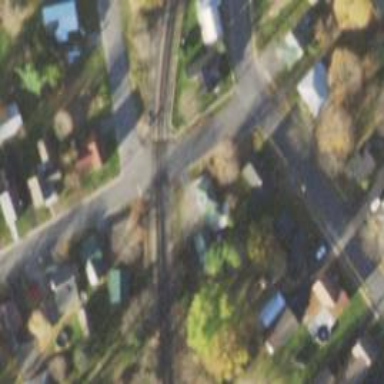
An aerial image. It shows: Level crossing along the railway.